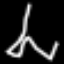
Label: The Eiffel Tower